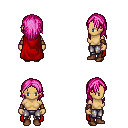
a pixel art fantasy rpg character, female body template, human, tanned skin, red cape, metal pants, pink long hairstyle, cloth bracers, brown shoes, four views (front, back, left, right), 2x2 character sprite sheet, small pixel art, hard edges, no anti-aliasing